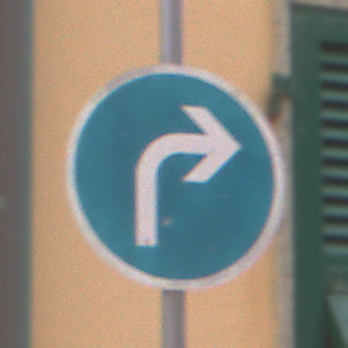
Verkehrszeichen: VorgeschriebeneFahrtrichtungRechts
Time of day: Midday
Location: Outdoor (Urban)
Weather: Overcast
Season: NotSpecified
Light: Natural